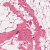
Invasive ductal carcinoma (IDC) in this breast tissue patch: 0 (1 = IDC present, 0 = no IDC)